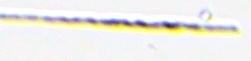
Label: Rhizosolenia